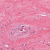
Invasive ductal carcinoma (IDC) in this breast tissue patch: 0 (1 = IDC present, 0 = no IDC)